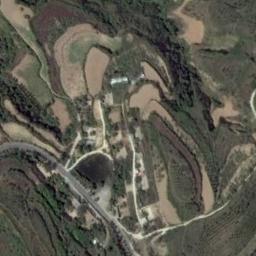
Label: terrace